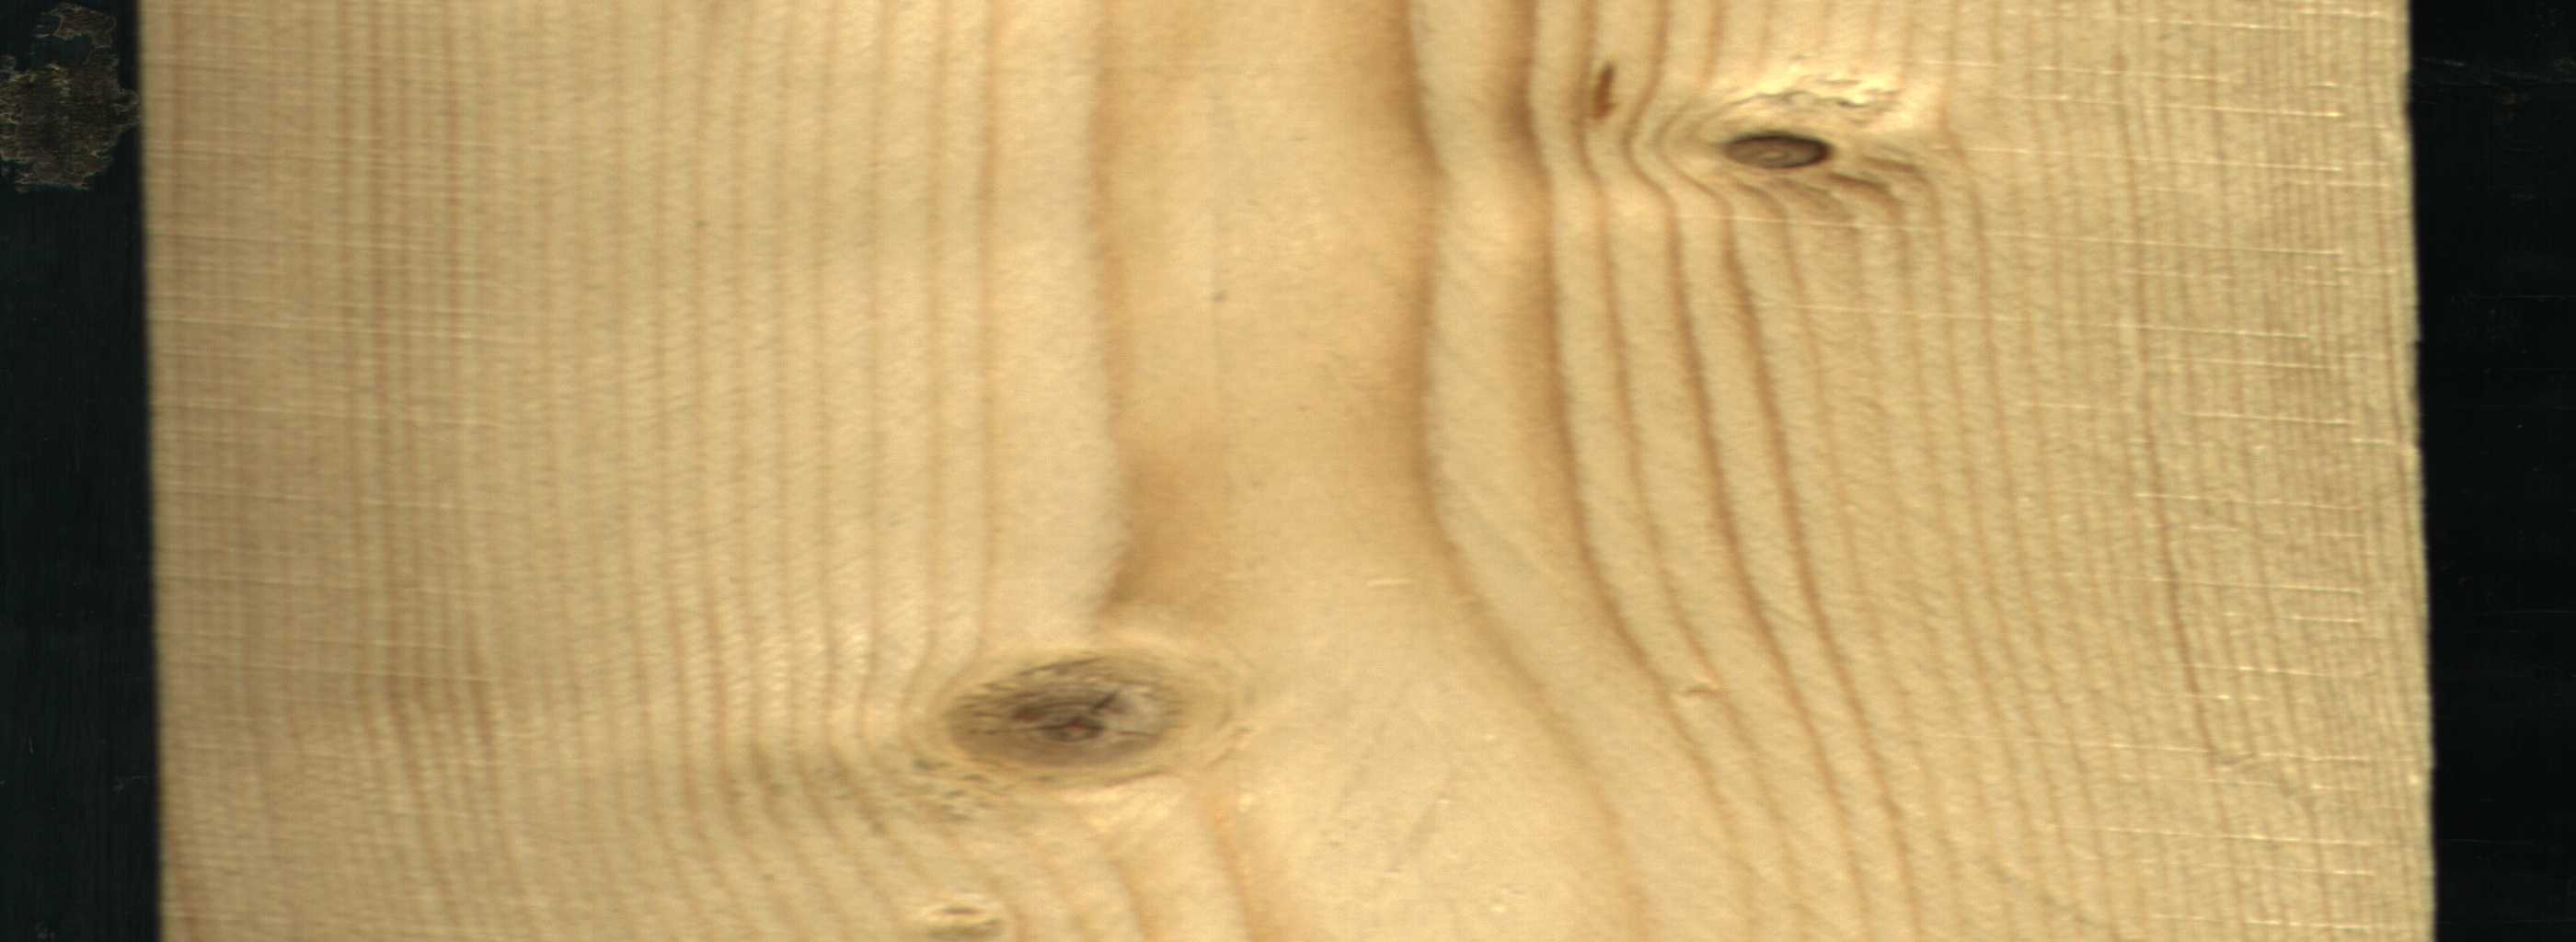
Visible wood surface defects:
resin
Live_Knot
Live_Knot